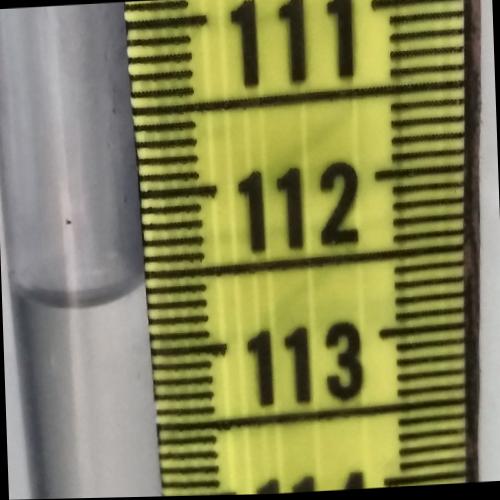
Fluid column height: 112.6 cm